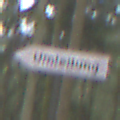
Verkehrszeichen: UmleitungswegweiserLinksweisend
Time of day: Midday
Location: Outdoor (Nature)
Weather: Overcast
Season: NotSpecified
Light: Natural